Question: I want to change font size in Visual Studio 2013 code editor (TextEditor setting), but this setting is missing.

However in previous VS(2012) it setting exists.
How to change font size setting in Visual Studio 2013 code editor? Ctrl+Wheel please do not offer, but is temp and bad solution for me. And why missing TextEditor option in Fonts and Colors settings?
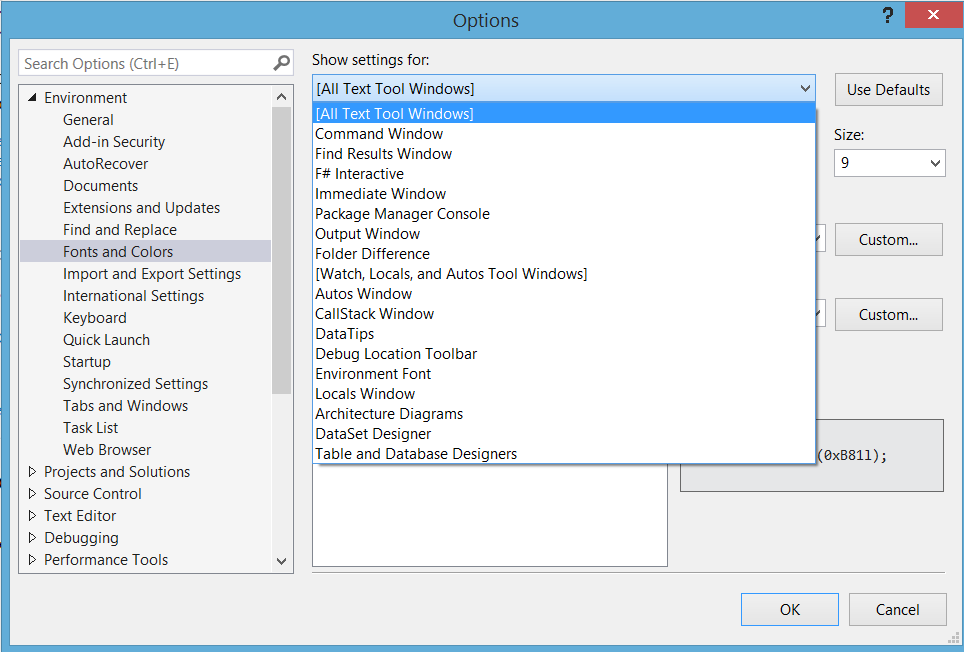
Answer: I was found workaround. I was manually add some rows to .vssettings file (located in user/Documents and Settings/Visual Studio 2013 by default). It rows need to add to Fonts and Colors section:
'''
<Category GUID="{58E96763-1D3B-4E05-B6BA-FF7115FD0B7B}" FontName="Consolas" FontSize="12" CharSet="1" FontIsDefault="No"/>
<Category GUID="{75A05685-00A8-4DED-BAE5-E7A50BFA929A}" FontName="Consolas" FontSize="12" CharSet="1" FontIsDefault="No"/>
<Category GUID="{E0187991-B458-4F7E-8CA9-42C9A573B56C}" FontName="Consolas" FontSize="12" CharSet="1" FontIsDefault="No"/>
<Category GUID="{FF349800-EA43-46C1-8C98-878E78F46501}" FontName="Consolas" FontSize="12" CharSet="1" FontIsDefault="No"/>
'''
I was copy and pasted this options from working VS2012 settings.